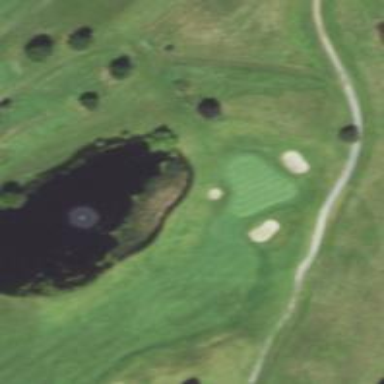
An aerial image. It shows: Water hazard in golf course. The hazard is natural water feature.